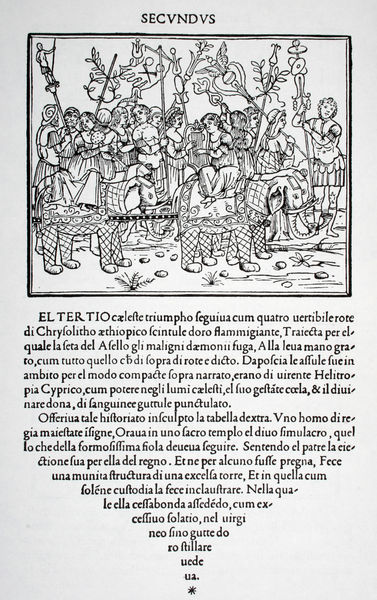
Titel: Hypnerotomachia Poliphili, Triumphus Secundus (zweiter Teil)
Institution: (Seriendruck)
Schlagwörter: blau, blätter, flügel, gruppe, kampf, mann, weiß, frauen, gelb, menschen, frau, grau, kariert, kleid, männer, orange, schwarz, zeichen, zeichnung, dame, gras, hund, rot, tiere, weg, leute, versammlung, feier, geschichte, rahmen, stein, steine, bild, figur, adel, decke, kind, blatt, musik, musiker, pflanze, pflanzen, ohren, esel, pferd, pferde, reiter, umrandung, engel, ranken, reiten, reiterin, sattel, zügel, füße, holzschnitt, schrift, fahnen, zwei, zuschauer, fahne, flagge, abstrakt, zug, grafik, graphik, linien, rand, krieg, schlacht, lanze, soldaten, spielerin, pfoten, bronze, foto, stiele, panzer, buch, orient, stern, druck, schwarz weiss, hochdruck, schraffur, radierung, schrafur, seite, illustration, militär, text, waffen, soldat, stöcke, volk, treffen, statuette, ritter, armee, feldzug, heer, kämpfen, rüstung, buchdruck, triumph, stäbe, mittelalter, krieger, unkraut, luther, lanzen, prozession, umzug, hochzeit, speer, trichter, parade, harfe, kräuter, indien, leier, triumphzug, typographie, druch, musikerin, festzug, raster, elefant, elefanten, satteldecke, rüssel, bauwerk, harve, latein, lateinisch, rüstungen, standarten, zweite, stosszähne, musikanten, einzug, siegeszug, bekanntmachung, triumphwagen, kalenderblatt, wallfahrt, fremde, feldzeichen, mob, satteldecken, manuscrit, triumoh, atatur, haniball, mittelalterl, plamphet, plamphete, secundus, seite 2, standartenträger, tertio, trumphzug, verlautbarungf, karthago, fahnenzug, viel text, elep, *, formsatz